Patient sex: M
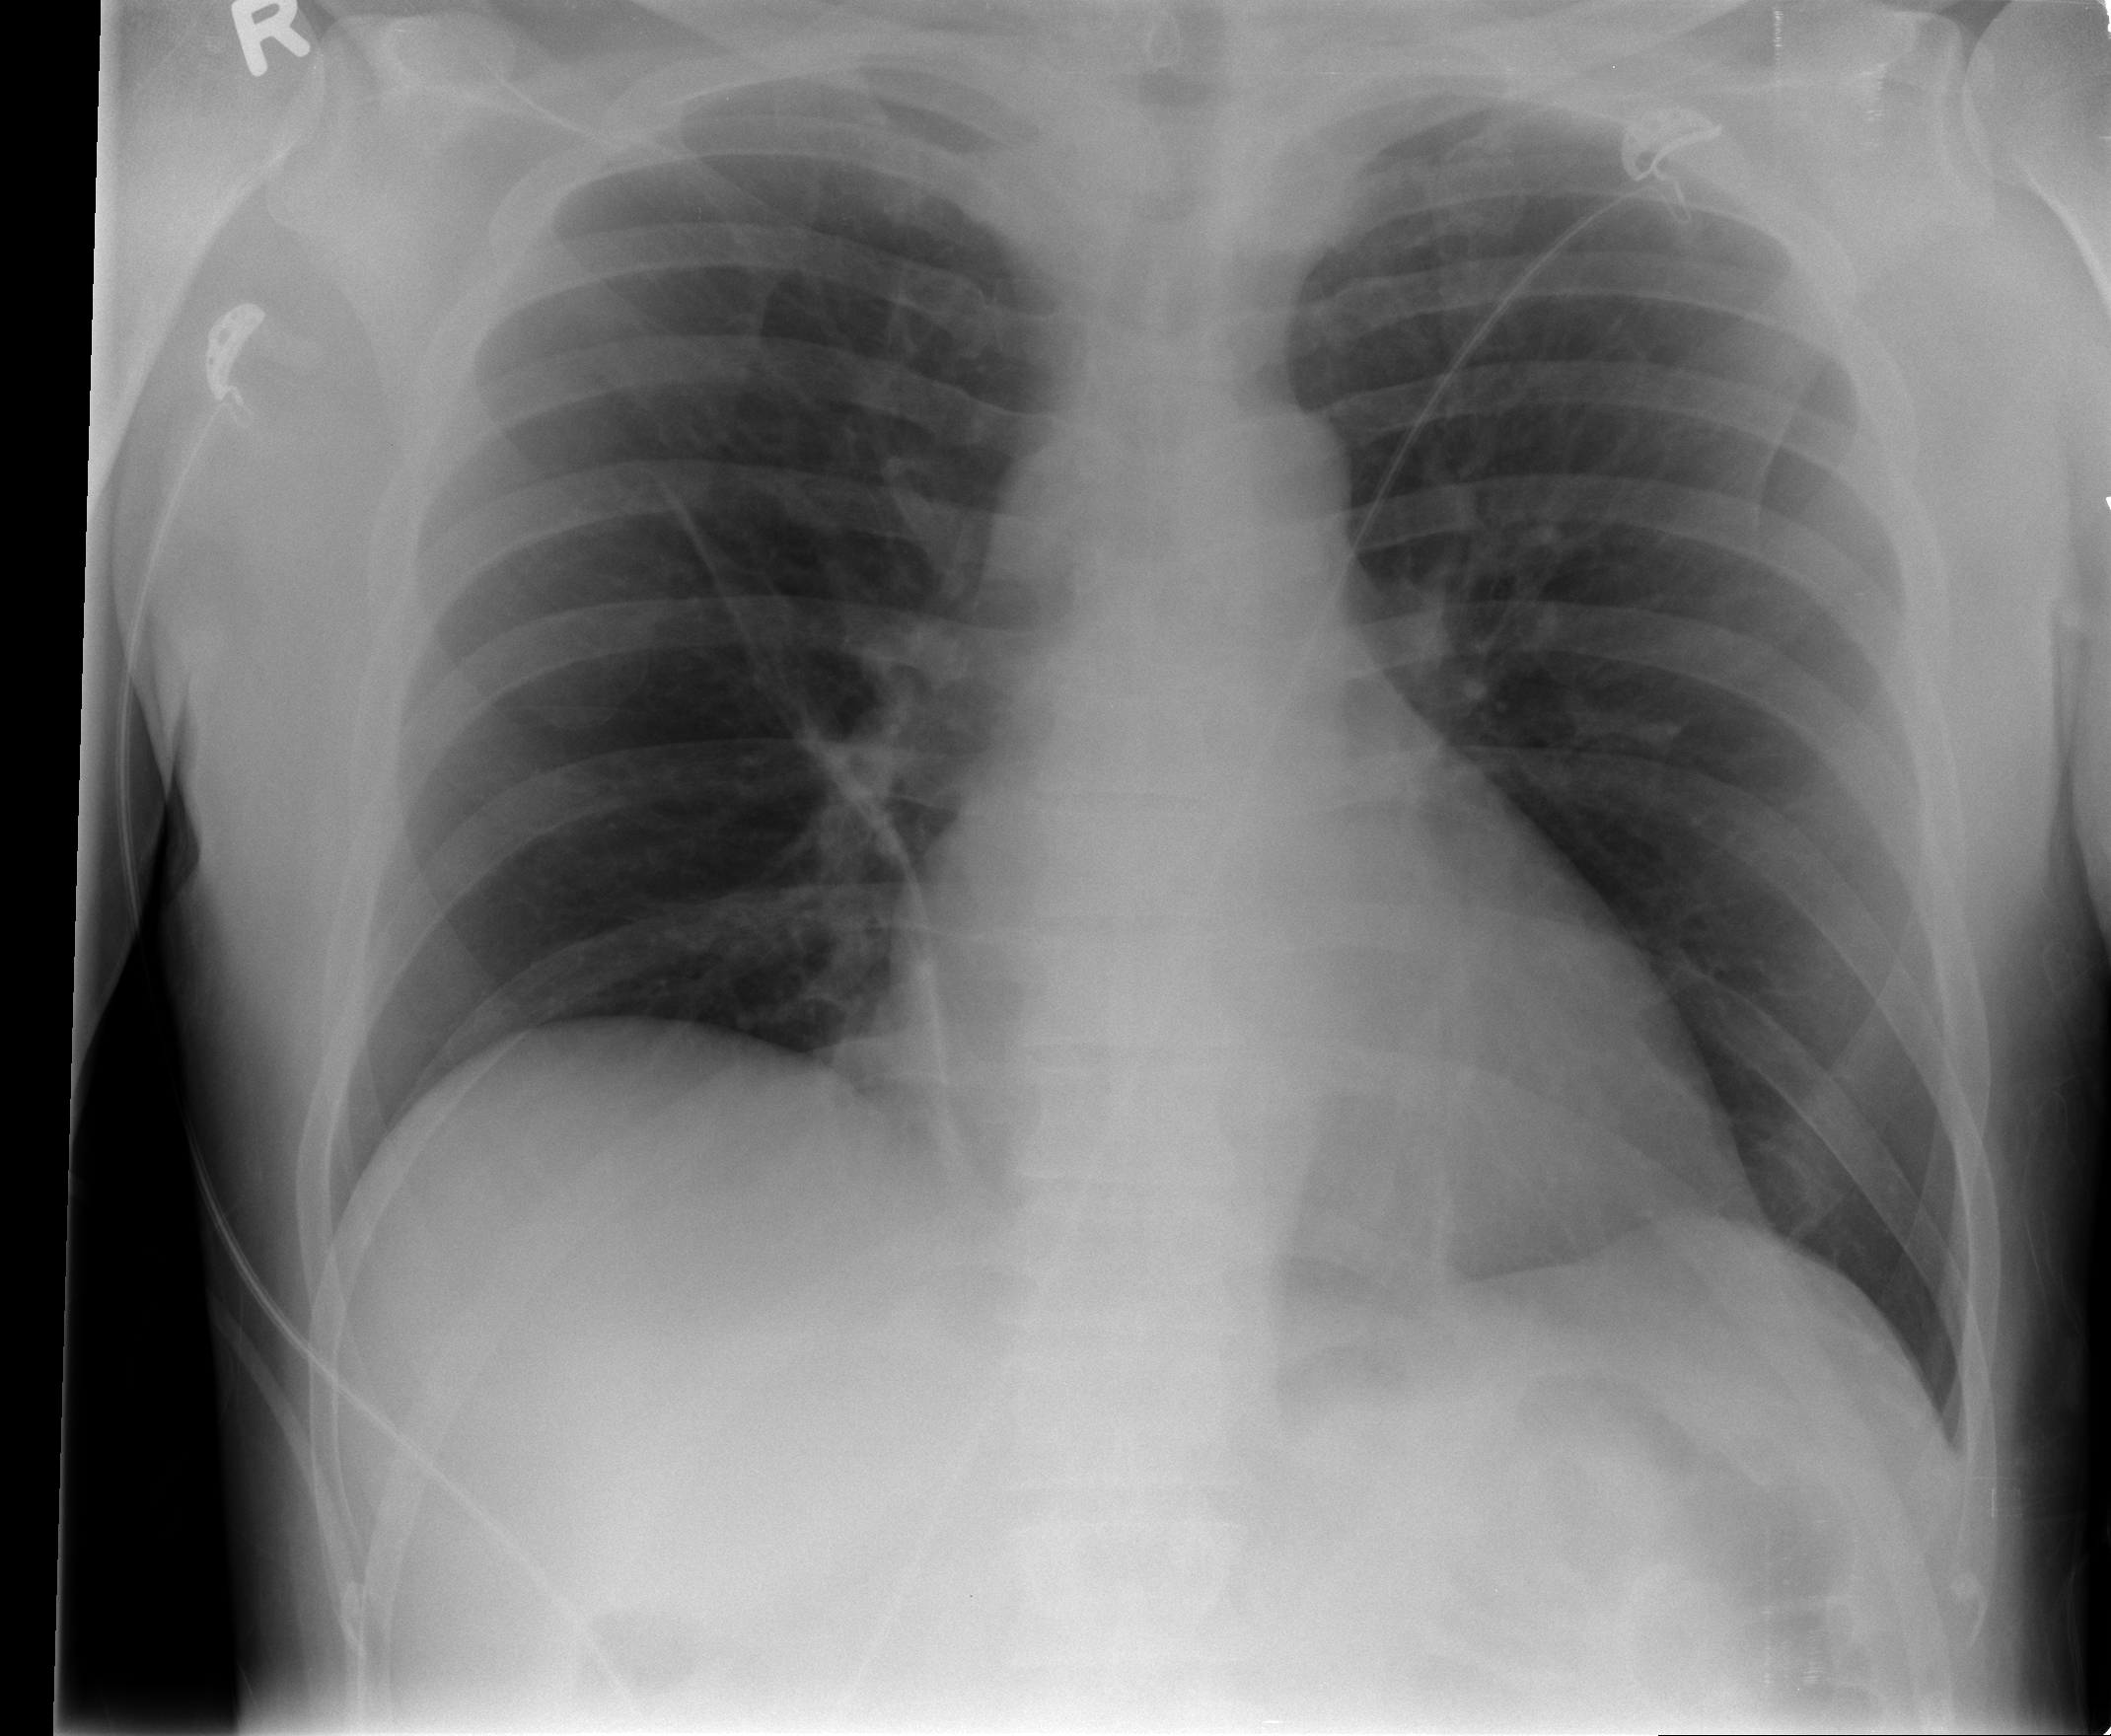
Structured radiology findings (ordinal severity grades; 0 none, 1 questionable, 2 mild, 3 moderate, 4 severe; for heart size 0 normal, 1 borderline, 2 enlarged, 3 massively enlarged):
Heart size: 0
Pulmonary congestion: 1
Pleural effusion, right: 0
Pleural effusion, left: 0
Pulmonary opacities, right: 0
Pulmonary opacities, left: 0
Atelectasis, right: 2
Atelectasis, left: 0